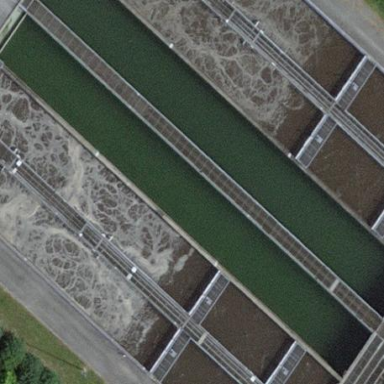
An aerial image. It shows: Image of wastewater.